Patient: sex M, age 26
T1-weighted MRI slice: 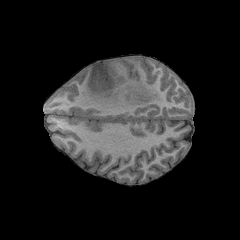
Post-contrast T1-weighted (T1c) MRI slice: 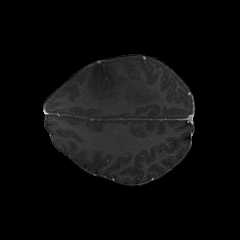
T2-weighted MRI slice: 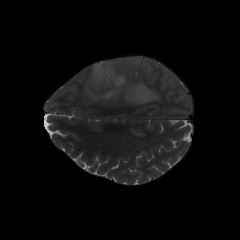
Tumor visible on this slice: yes
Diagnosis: Astrocytoma, IDH-mutant
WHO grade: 3